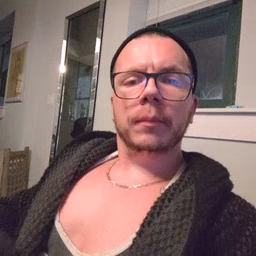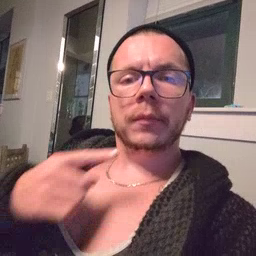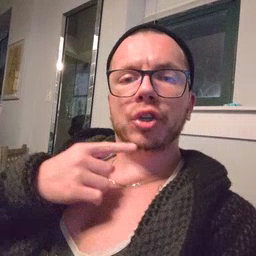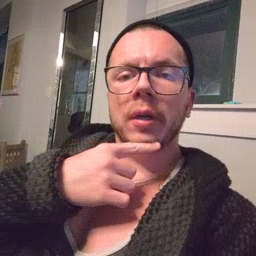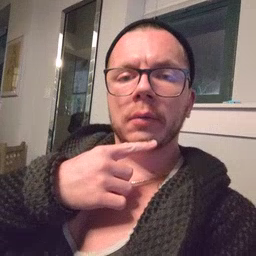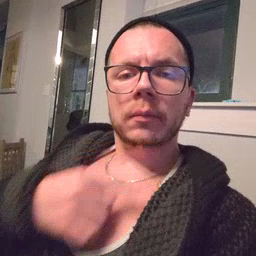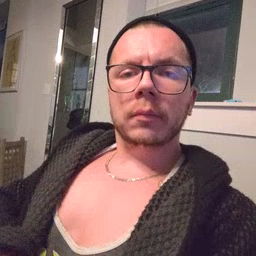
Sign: chin